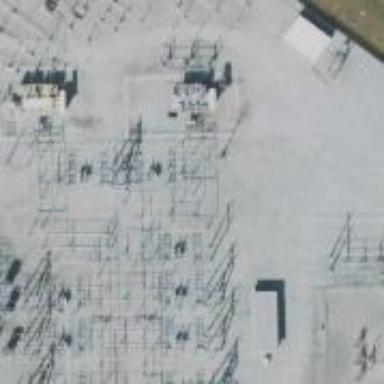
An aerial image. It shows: Switch for power supply.